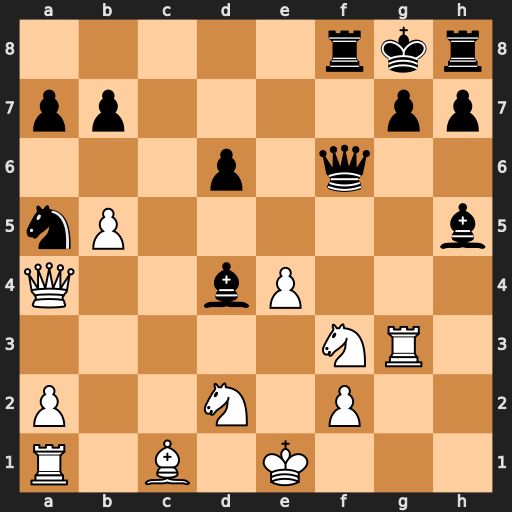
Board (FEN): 5rkr/pp4pp/3p1q2/nP5b/Q2bP3/5NR1/P2N1P2/R1B1K3
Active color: w
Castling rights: Q
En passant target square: -
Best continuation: Qxd4 Qxd4 Nxd4